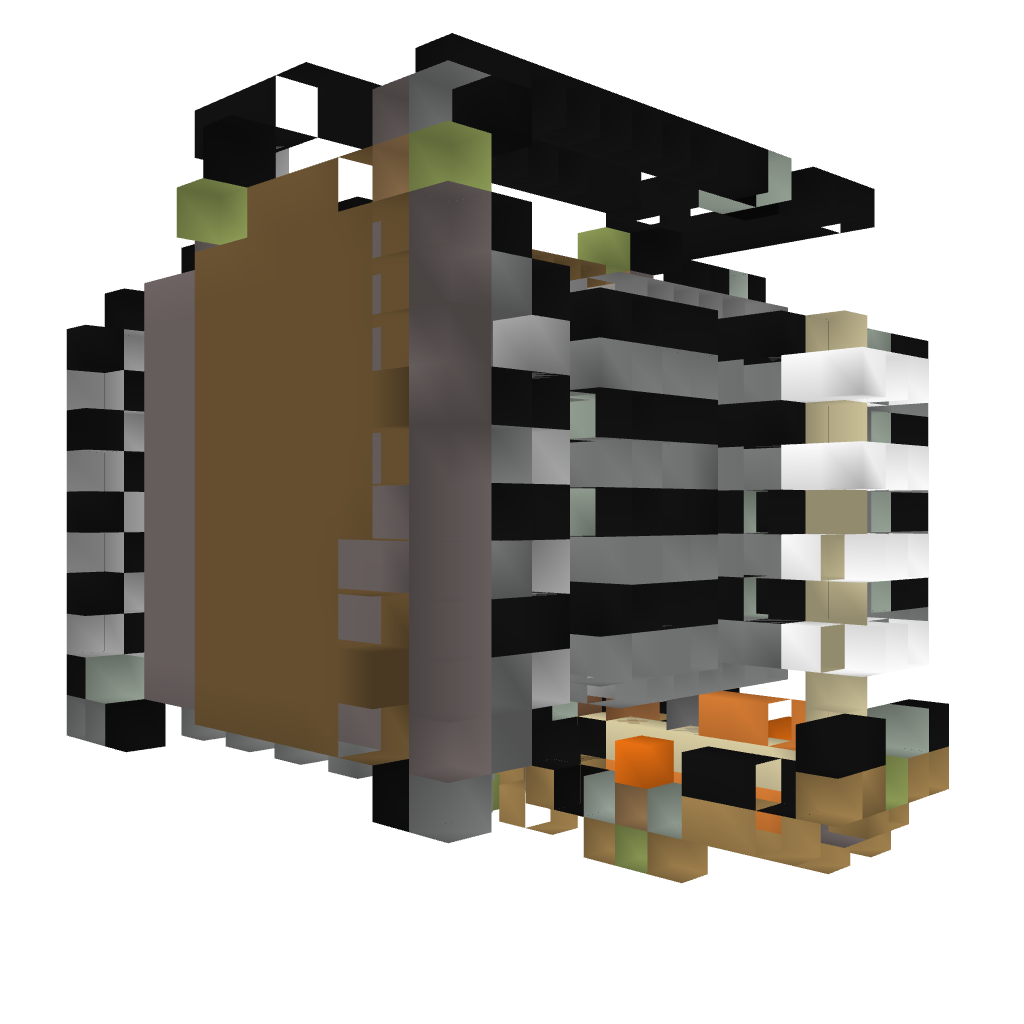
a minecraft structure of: Elykdez's Timbercutter (Semi-Auto Tree Farm)